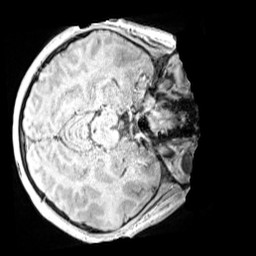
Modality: MP2RAGE
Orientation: axial
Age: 11
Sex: male
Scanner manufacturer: siemens
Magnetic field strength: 3 T
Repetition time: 4 s
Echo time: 0.00299 s